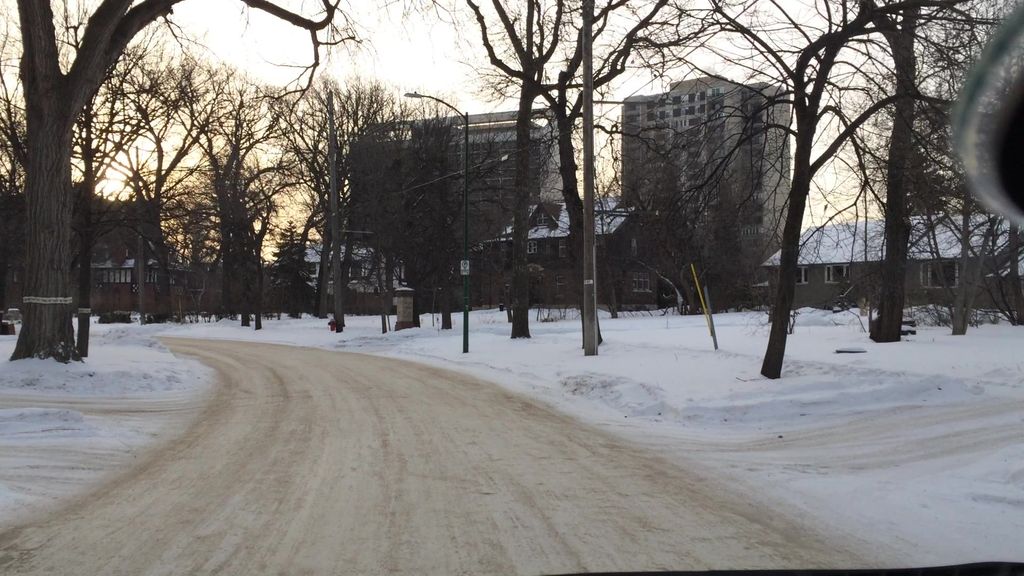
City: winnipeg